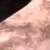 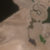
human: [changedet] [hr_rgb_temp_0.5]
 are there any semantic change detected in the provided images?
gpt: Some reservoirs appeared in the desert.